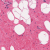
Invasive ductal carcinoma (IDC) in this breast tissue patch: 0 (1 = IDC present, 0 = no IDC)